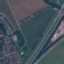
Label: Highway